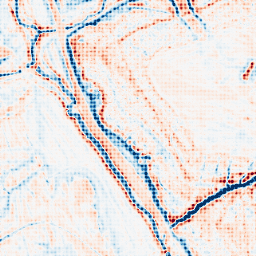
Category: edge_preserving
Decomposition family: bilateral
Decomposition parameters: d: 15
sigma_color: 75
sigma_space: 150
Upsampling method: sinc_blackman
Upsampling parameters: scale: 8
kernel_size: 8
Upsampling scale: 8